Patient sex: F
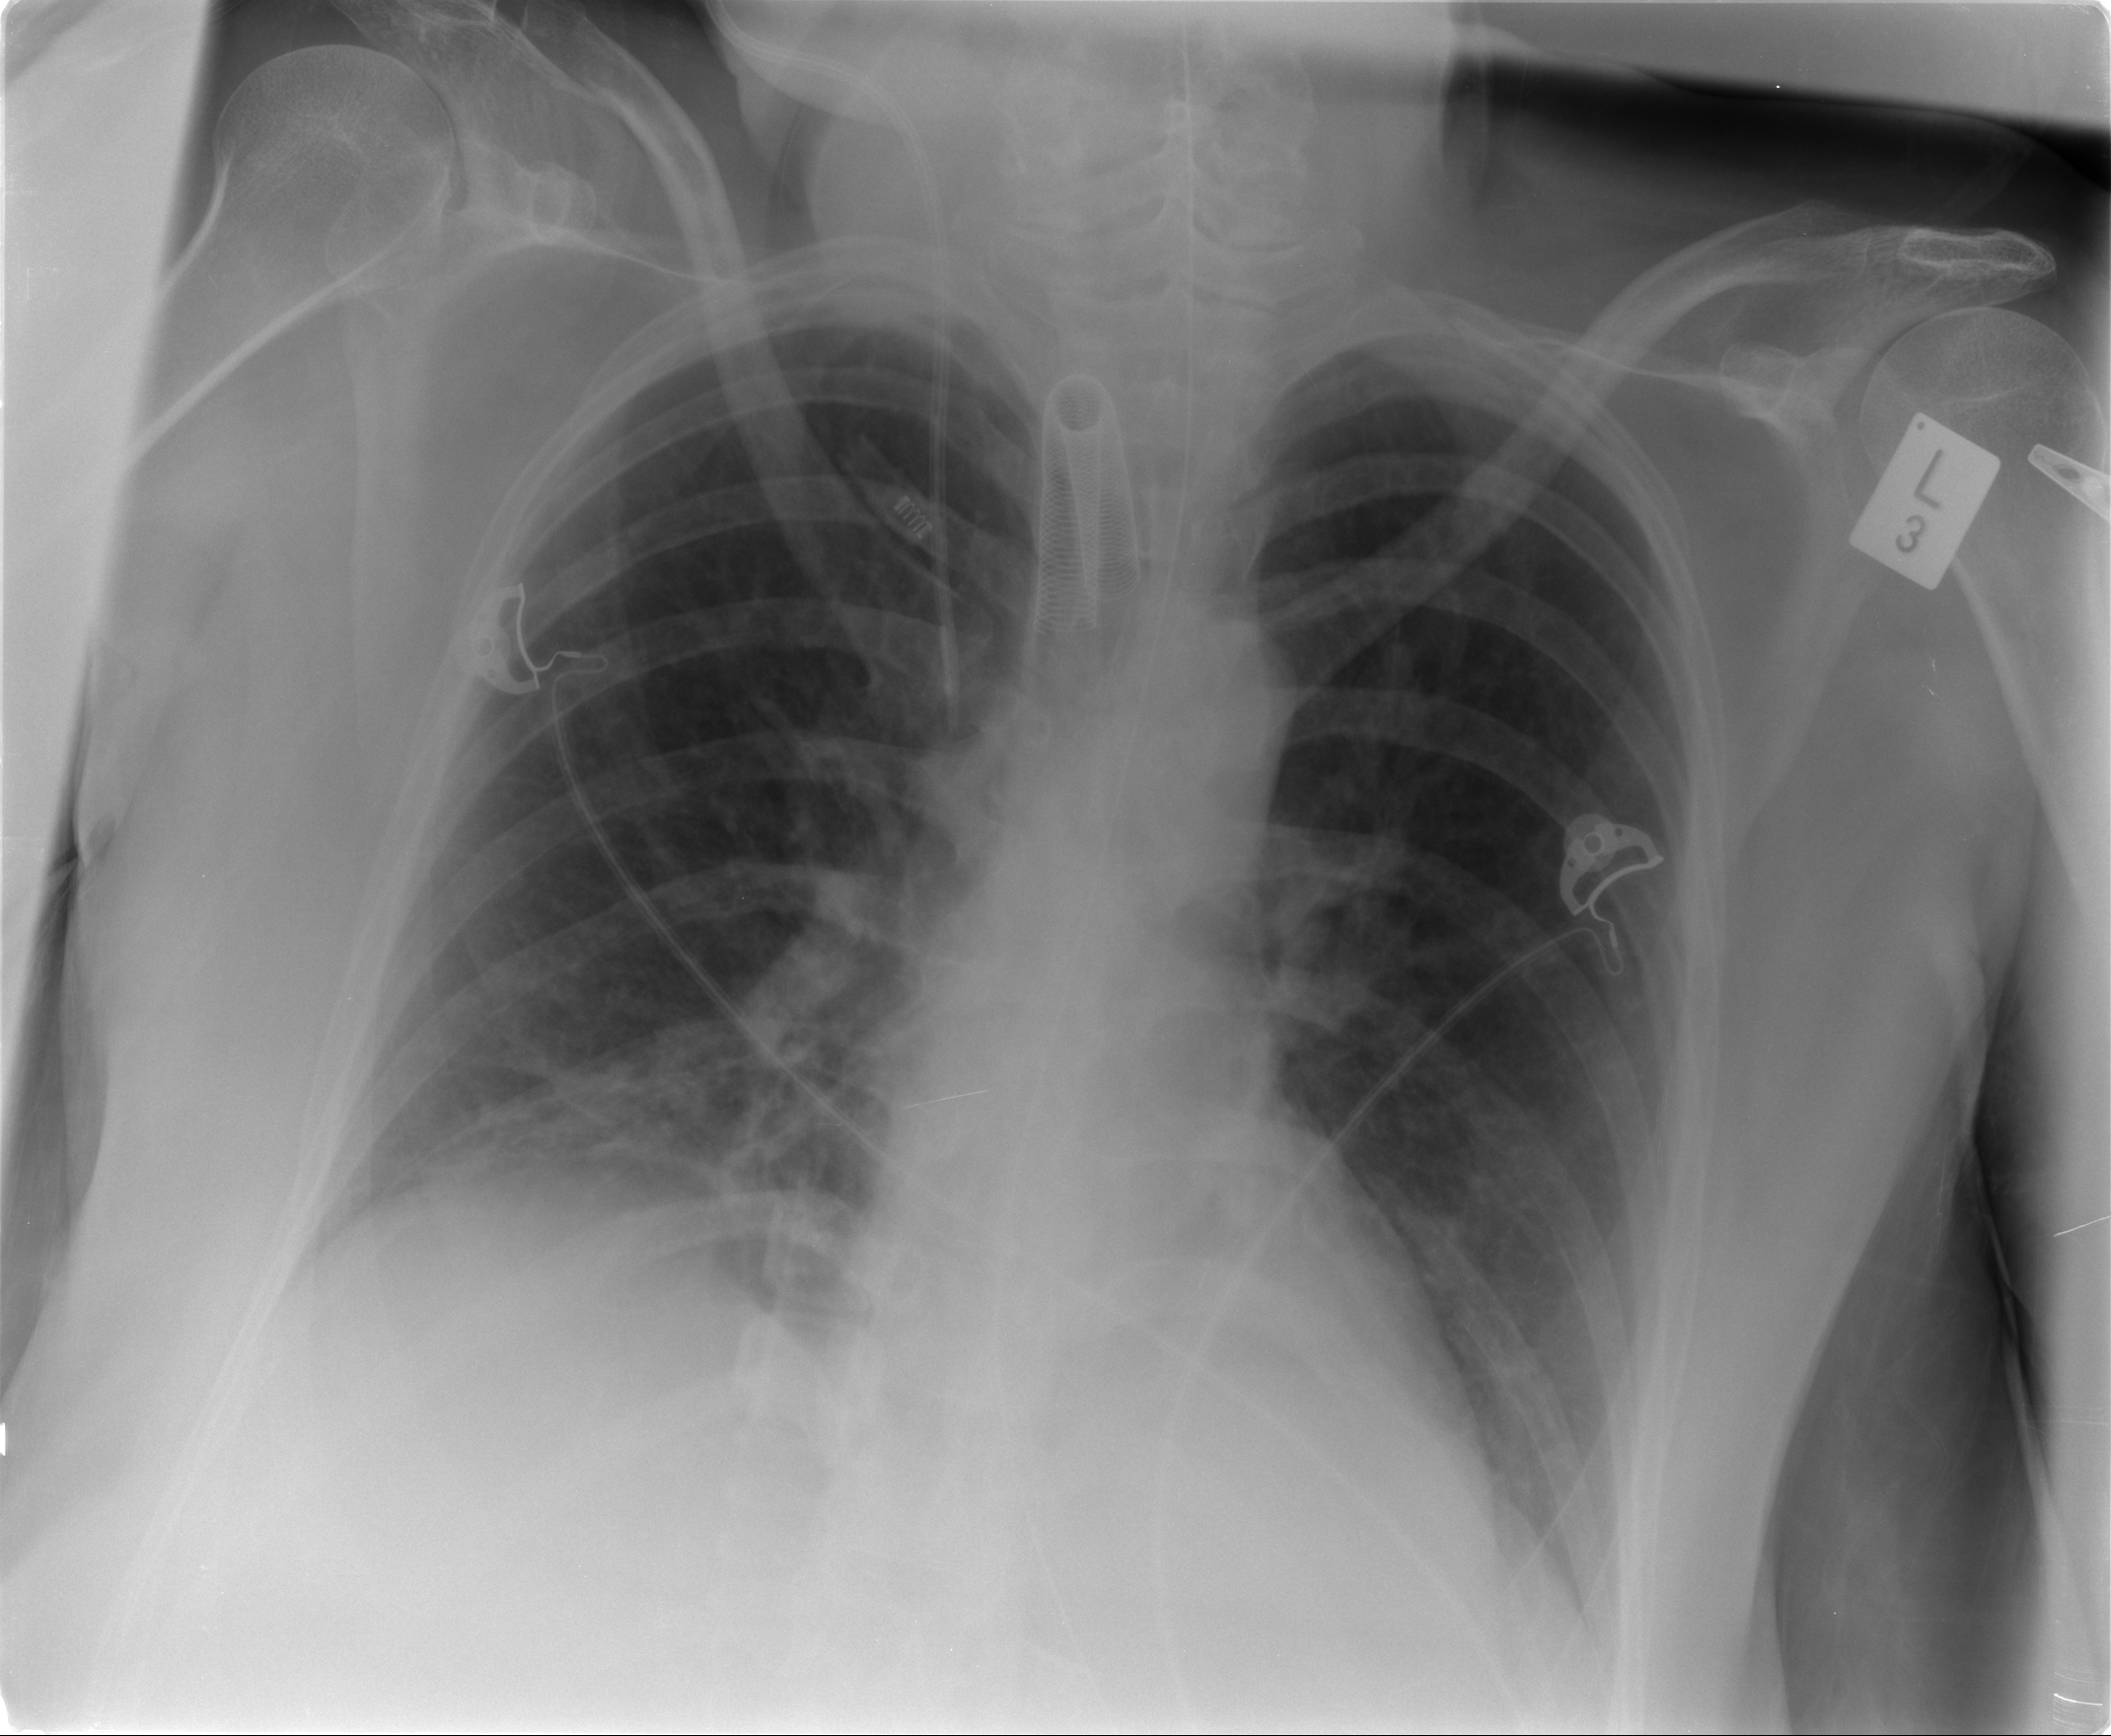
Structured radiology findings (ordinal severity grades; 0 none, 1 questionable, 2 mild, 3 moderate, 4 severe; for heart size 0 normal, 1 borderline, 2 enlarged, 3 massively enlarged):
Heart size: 0
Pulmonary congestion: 0
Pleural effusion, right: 1
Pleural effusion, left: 1
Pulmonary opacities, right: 0
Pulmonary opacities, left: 0
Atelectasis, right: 2
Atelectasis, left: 2